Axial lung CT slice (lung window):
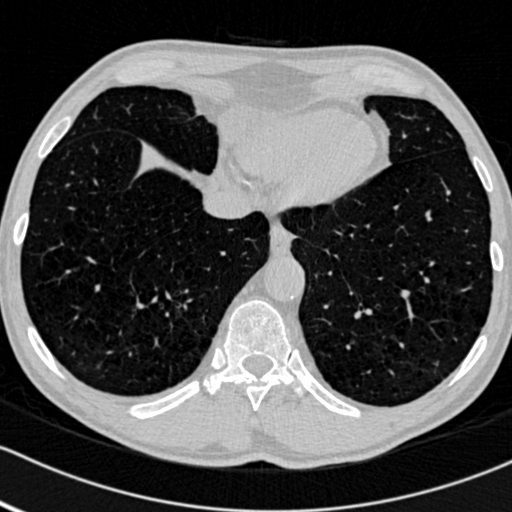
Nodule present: no